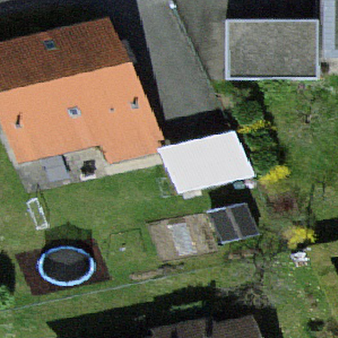
Label: other